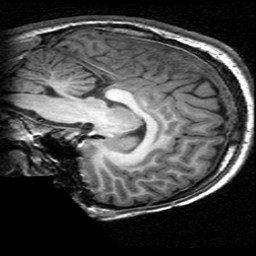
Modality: T1w
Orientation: sagittal
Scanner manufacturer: ge
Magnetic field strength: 3 T
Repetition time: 0.009036 s
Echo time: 0.00184 s